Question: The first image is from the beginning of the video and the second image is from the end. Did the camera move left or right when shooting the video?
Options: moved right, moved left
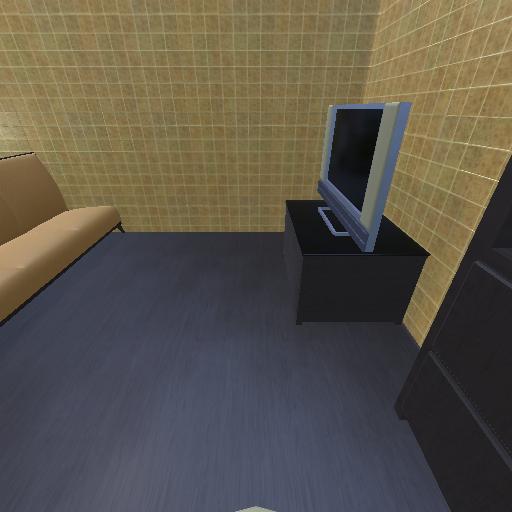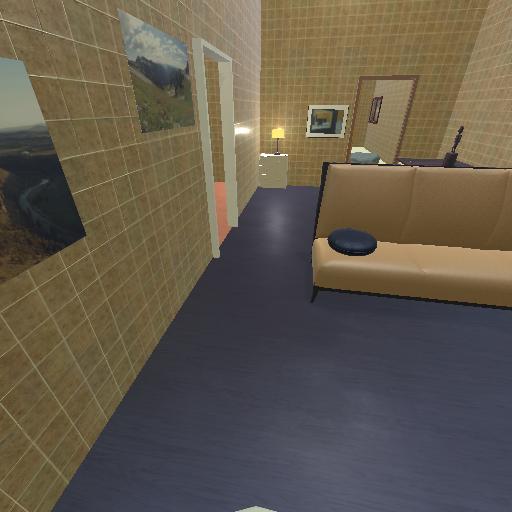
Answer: moved right